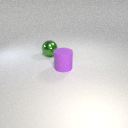
large purple rubber cylinder in front of large green metal sphere